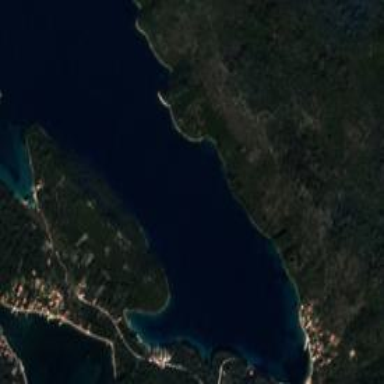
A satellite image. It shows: Beautiful bay with natural surroundings.